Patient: sex M, age 58
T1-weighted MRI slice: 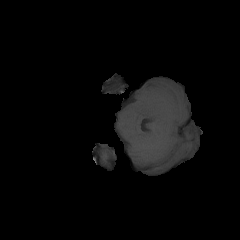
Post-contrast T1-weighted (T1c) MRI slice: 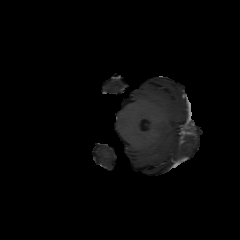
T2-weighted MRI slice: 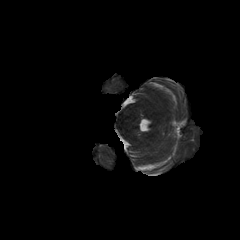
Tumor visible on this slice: no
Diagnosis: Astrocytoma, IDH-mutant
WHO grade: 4